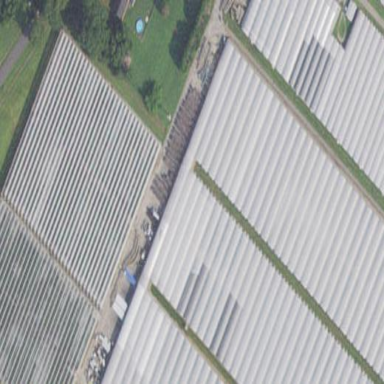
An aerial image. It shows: Greenhouse.